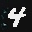
Label: 4